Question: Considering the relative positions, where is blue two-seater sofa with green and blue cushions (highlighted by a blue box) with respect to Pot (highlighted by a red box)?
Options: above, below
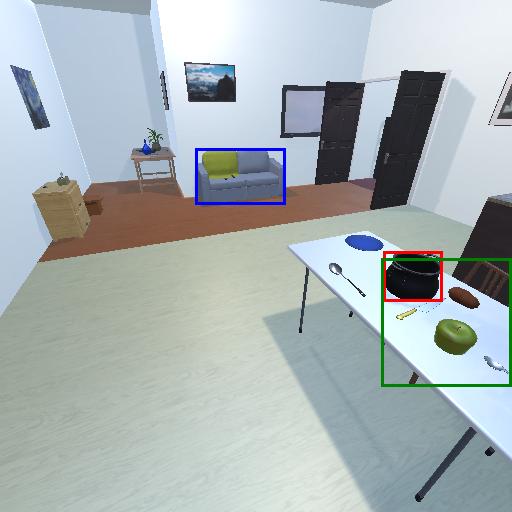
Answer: above